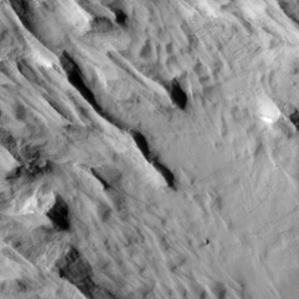
Label: non_frost